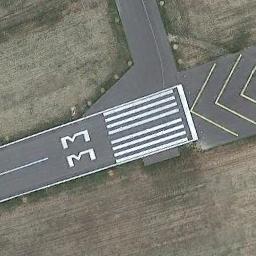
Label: runway